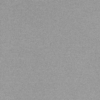
Label: dusty